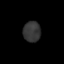
Tissue: skin
Cell type: Others
Senescence score: 0.7082
Nuclear area (px): 349
Mean DAPI intensity: 53.501